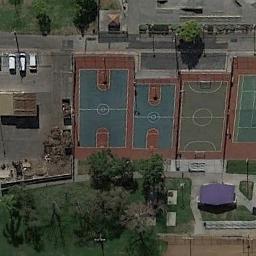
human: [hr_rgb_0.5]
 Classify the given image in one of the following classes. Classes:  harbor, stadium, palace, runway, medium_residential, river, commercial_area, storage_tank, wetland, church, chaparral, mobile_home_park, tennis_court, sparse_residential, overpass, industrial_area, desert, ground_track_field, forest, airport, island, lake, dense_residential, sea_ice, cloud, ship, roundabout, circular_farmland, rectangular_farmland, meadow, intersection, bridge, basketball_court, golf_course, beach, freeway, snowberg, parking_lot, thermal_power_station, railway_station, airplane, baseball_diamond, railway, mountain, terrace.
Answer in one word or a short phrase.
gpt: basketball_court